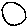
Label: circle